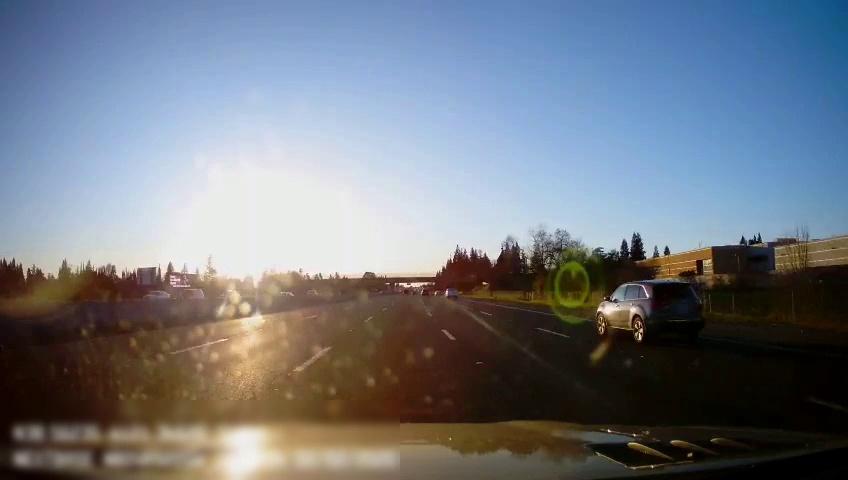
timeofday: Day
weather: Sunny
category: Drivable Space
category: Vehicles | SUV
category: Vehicles | SUV
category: Vehicles | SUV
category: Vehicles | Car
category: Vehicles | SUV
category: Vehicles | Truck
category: Vehicles | SUV
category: Lanes | Alternate Lane
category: Lanes | Current Lane
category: Lanes | Current Lane
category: Lanes | Alternate Lane
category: Lanes | Alternate Lane